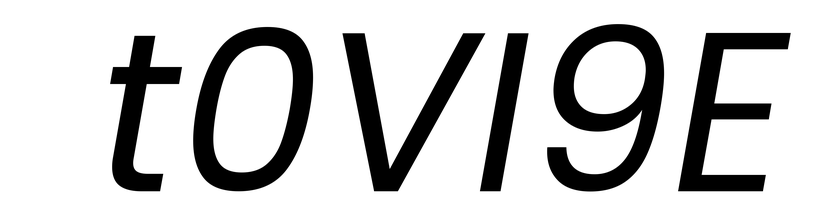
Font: Poppins-Italic